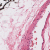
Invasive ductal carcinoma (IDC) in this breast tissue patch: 0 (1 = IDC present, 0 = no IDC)